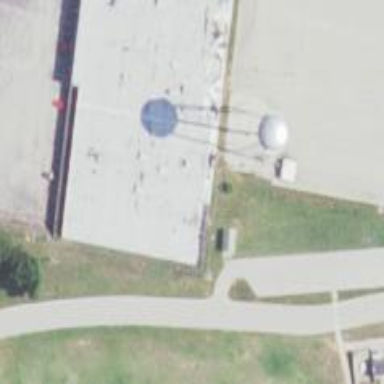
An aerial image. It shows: Water tower that is man-made.